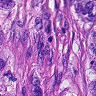
Metastatic tissue present: yes